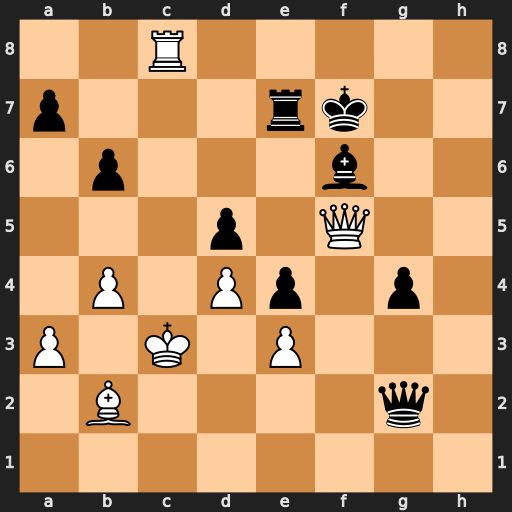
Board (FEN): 2R5/p3rk2/1p3b2/3p1Q2/1P1Pp1p1/P1K1P3/1B4q1/8
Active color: w
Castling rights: -
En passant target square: -
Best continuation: Rc6 Qf3 Rxf6+